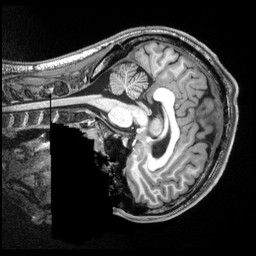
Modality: T1w
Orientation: sagittal
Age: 19
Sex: male
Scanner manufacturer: siemens
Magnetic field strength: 3 T
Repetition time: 2.5 s
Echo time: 0.00343 s